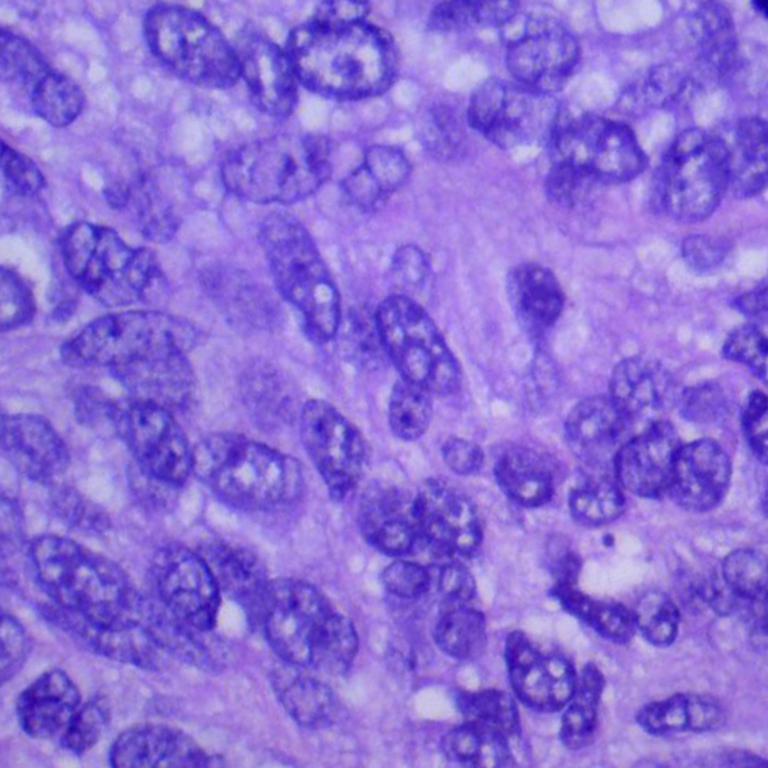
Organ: lung
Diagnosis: squamous carcinomas